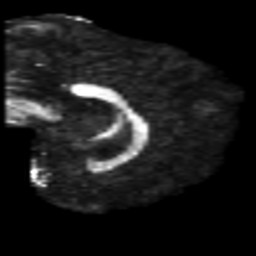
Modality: FA
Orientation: sagittal
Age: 50
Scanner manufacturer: philips
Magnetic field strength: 3 T
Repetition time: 8.6 s
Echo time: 0.127 s